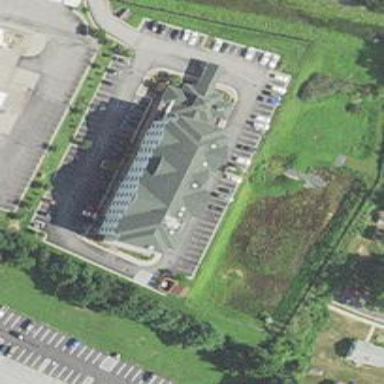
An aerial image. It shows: Hotel building.